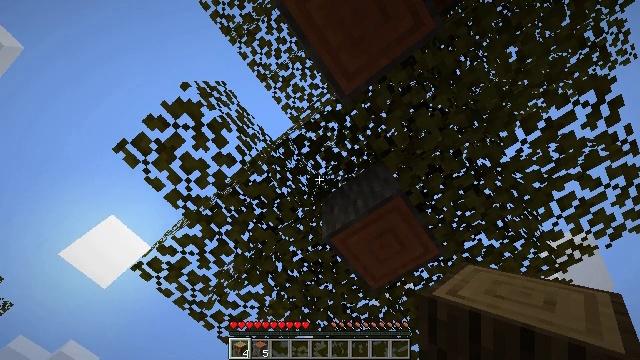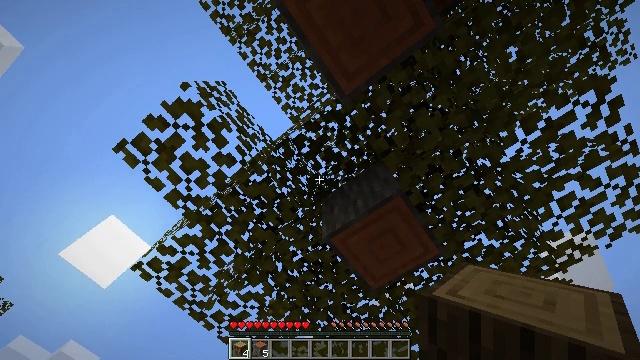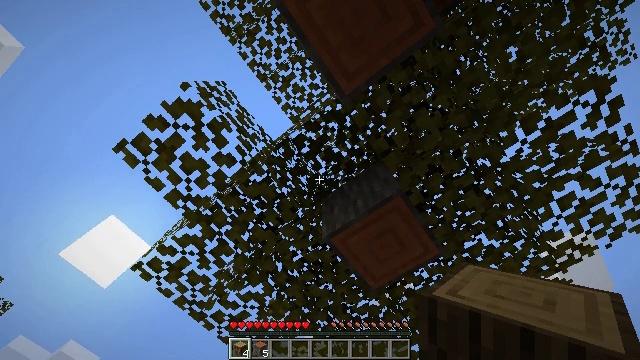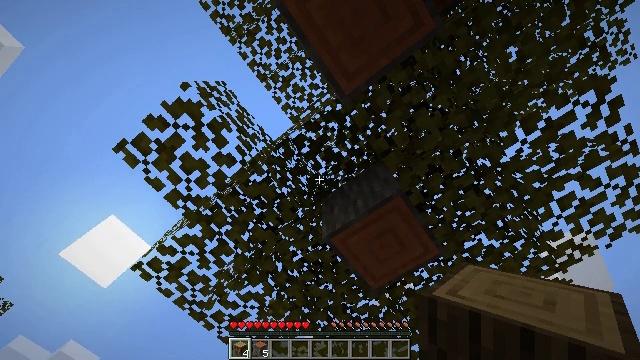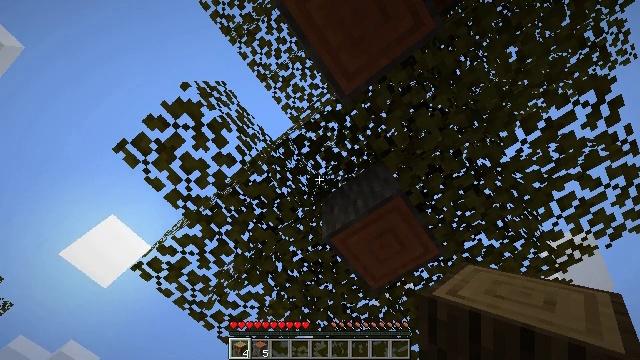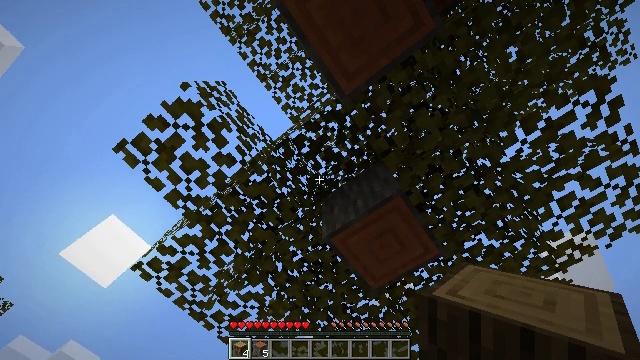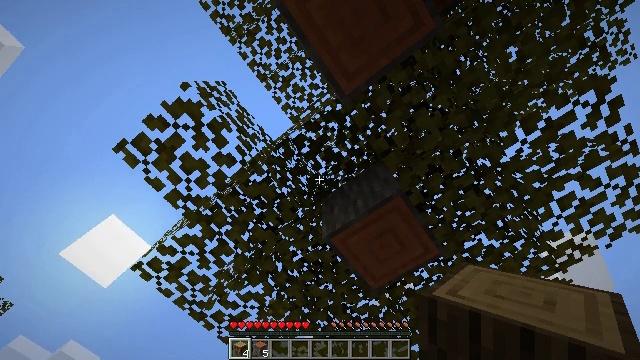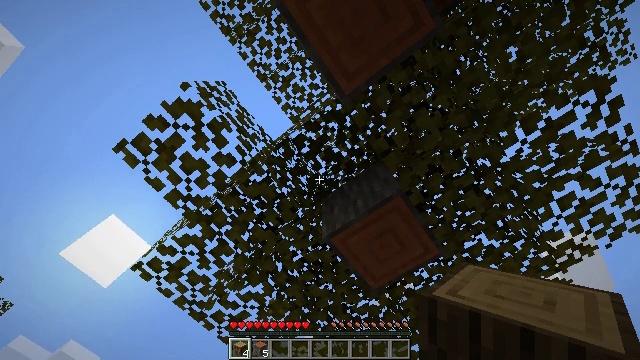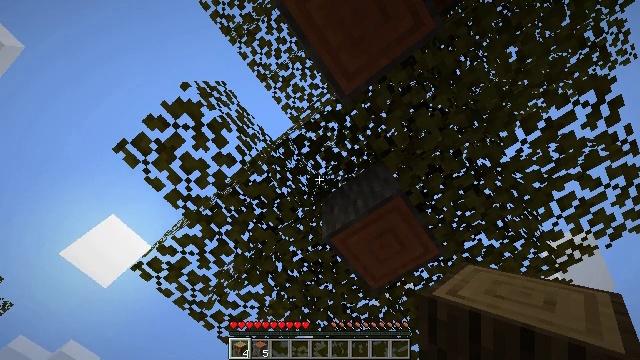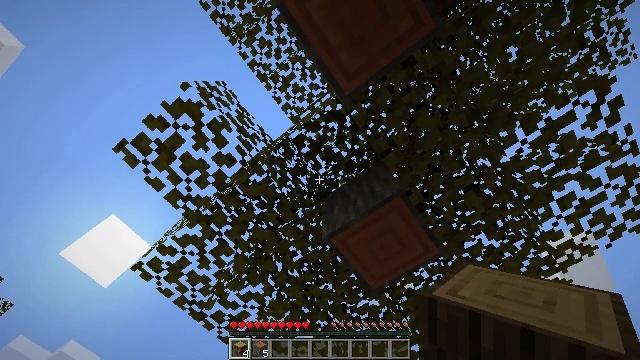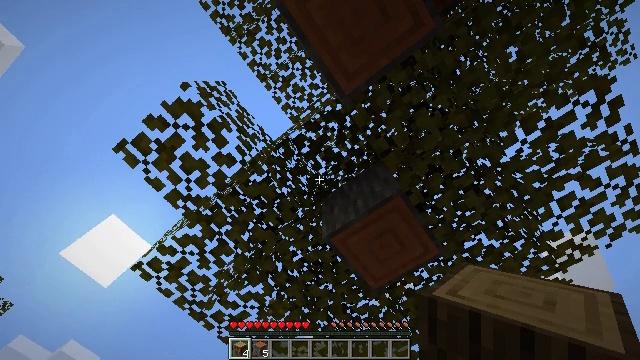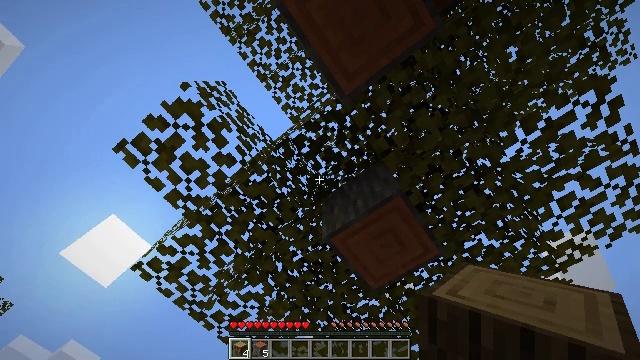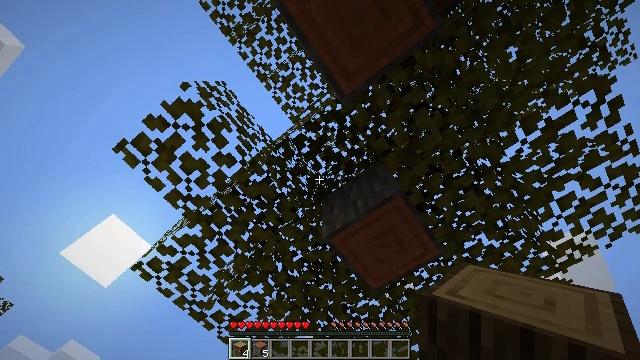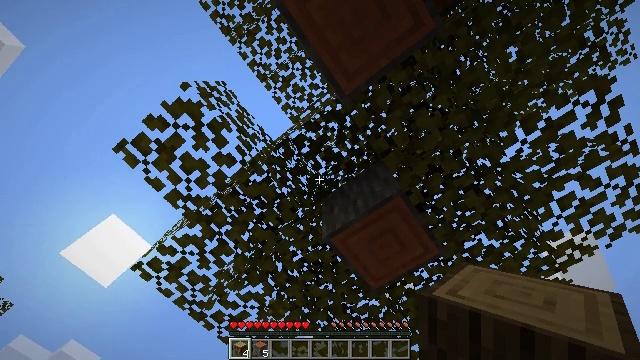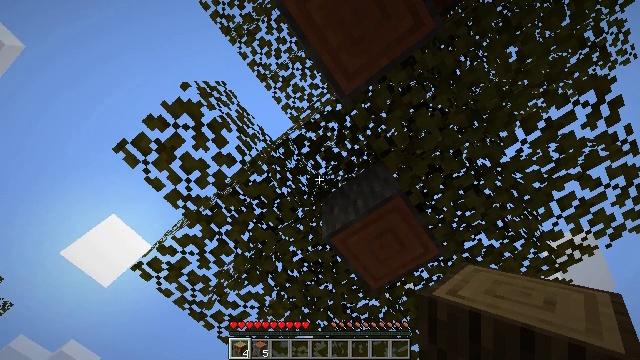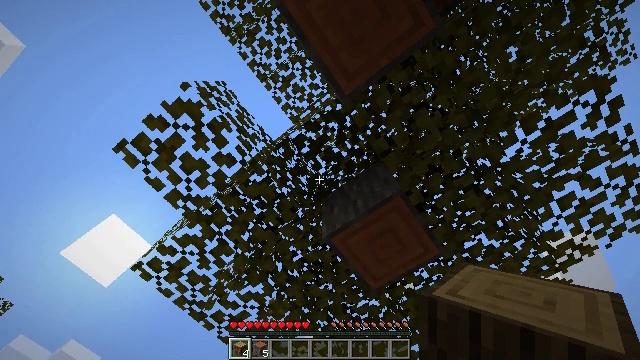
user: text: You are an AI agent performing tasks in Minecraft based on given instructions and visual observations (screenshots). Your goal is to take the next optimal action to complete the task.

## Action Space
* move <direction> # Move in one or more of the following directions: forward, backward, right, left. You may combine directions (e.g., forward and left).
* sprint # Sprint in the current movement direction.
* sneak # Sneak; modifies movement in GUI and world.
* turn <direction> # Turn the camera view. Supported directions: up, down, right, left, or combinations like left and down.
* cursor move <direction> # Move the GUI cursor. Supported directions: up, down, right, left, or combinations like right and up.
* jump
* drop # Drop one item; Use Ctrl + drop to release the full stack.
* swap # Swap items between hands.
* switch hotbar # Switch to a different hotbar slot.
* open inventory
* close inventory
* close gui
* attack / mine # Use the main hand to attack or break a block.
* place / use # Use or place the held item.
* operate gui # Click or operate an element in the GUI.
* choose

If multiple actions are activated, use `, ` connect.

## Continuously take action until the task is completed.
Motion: motion action
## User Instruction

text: Harvest the acacia log from the forest.
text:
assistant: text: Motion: no_op
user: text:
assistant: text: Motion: no_op
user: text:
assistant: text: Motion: no_op
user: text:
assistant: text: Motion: no_op
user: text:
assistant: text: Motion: no_op
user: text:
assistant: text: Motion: no_op
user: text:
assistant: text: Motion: no_op
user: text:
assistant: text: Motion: no_op
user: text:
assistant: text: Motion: no_op
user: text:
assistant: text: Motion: no_op
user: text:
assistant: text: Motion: no_op
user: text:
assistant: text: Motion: no_op
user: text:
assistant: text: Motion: no_op
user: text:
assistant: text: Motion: no_op
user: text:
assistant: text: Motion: no_op
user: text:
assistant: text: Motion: no_op
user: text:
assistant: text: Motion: no_op
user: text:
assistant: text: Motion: no_op
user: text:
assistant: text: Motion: no_op
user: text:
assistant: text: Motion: no_op
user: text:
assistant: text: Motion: no_op
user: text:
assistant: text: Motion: no_op
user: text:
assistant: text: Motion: no_op
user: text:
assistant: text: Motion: no_op
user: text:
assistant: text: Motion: no_op
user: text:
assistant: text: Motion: no_op
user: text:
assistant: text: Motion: no_op
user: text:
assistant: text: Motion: no_op
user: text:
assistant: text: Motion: no_op
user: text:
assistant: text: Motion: no_op